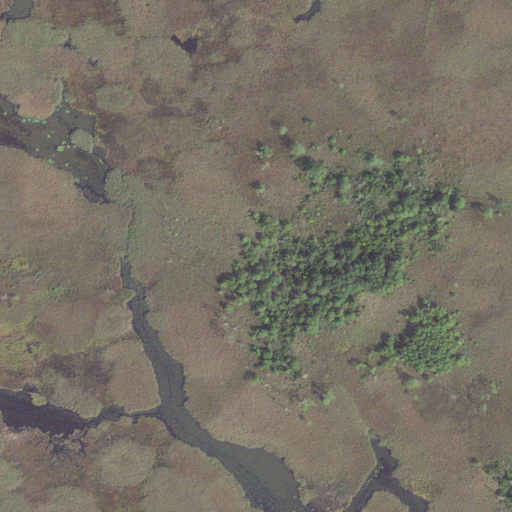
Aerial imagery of island in Virginia named Long Island containing herbaceous wetlands, woody wetlands, and open water